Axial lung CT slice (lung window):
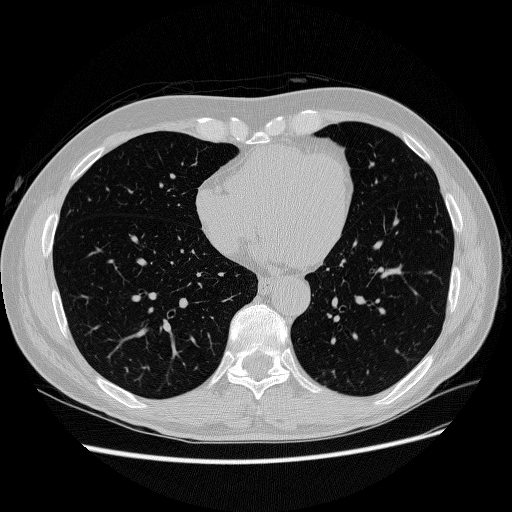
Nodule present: no